Question: I want to scale the value of column A and write it in column C based on it's corresponding value in column B and scaling values are given in column F.

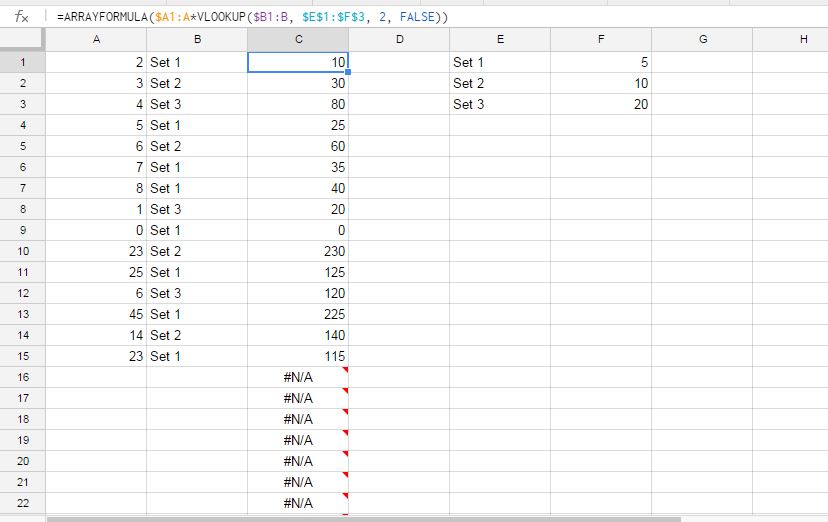
Answer: Just use <URL>.
In C:
'''
=$A1*VLOOKUP($B1, $E$1:$F$3, 2, FALSE)
'''
To do all the lines in a single formula:
'''
=ARRAYFORMULA($A1:A*VLOOKUP($B1:B, $E$1:$F$3, 2, FALSE))
'''